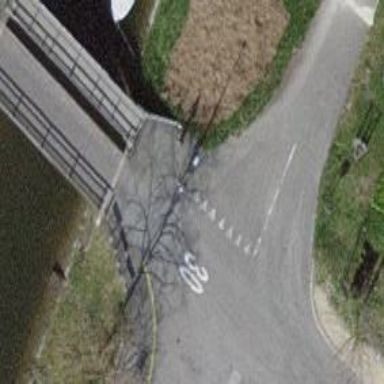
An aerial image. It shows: Asphalt footway.